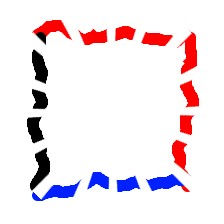
Shape: square